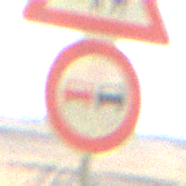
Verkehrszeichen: Ueberholverbot
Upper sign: ViehtriebRechts
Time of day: MorningAfternoon
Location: Outdoor (Nature)
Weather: PartlyCloudy
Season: NotSpecified
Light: Natural